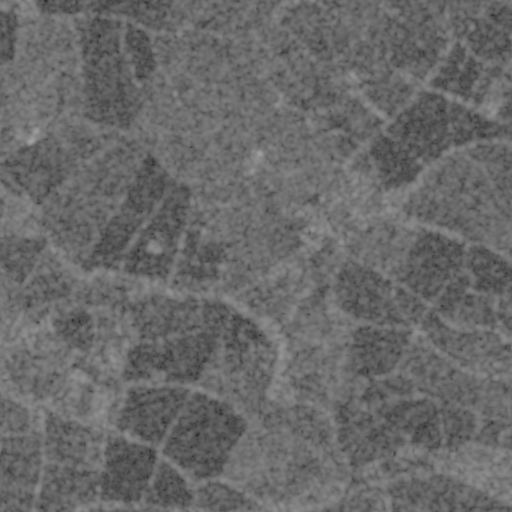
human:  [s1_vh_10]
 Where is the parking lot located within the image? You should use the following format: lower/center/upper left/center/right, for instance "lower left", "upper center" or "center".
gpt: The parking lot is located in the upper left of the image.
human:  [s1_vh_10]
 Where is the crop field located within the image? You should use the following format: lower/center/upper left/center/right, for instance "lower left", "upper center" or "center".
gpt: There is no crop field in the image.

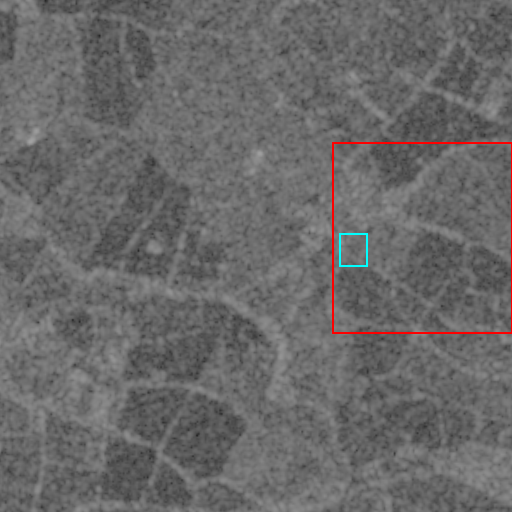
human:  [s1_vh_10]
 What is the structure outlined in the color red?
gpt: The structure outlined in red is a crop field.
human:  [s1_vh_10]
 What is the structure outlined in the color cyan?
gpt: The structure outlined in cyan is a park.
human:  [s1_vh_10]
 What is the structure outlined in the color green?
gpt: There is no green outline.